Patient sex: F
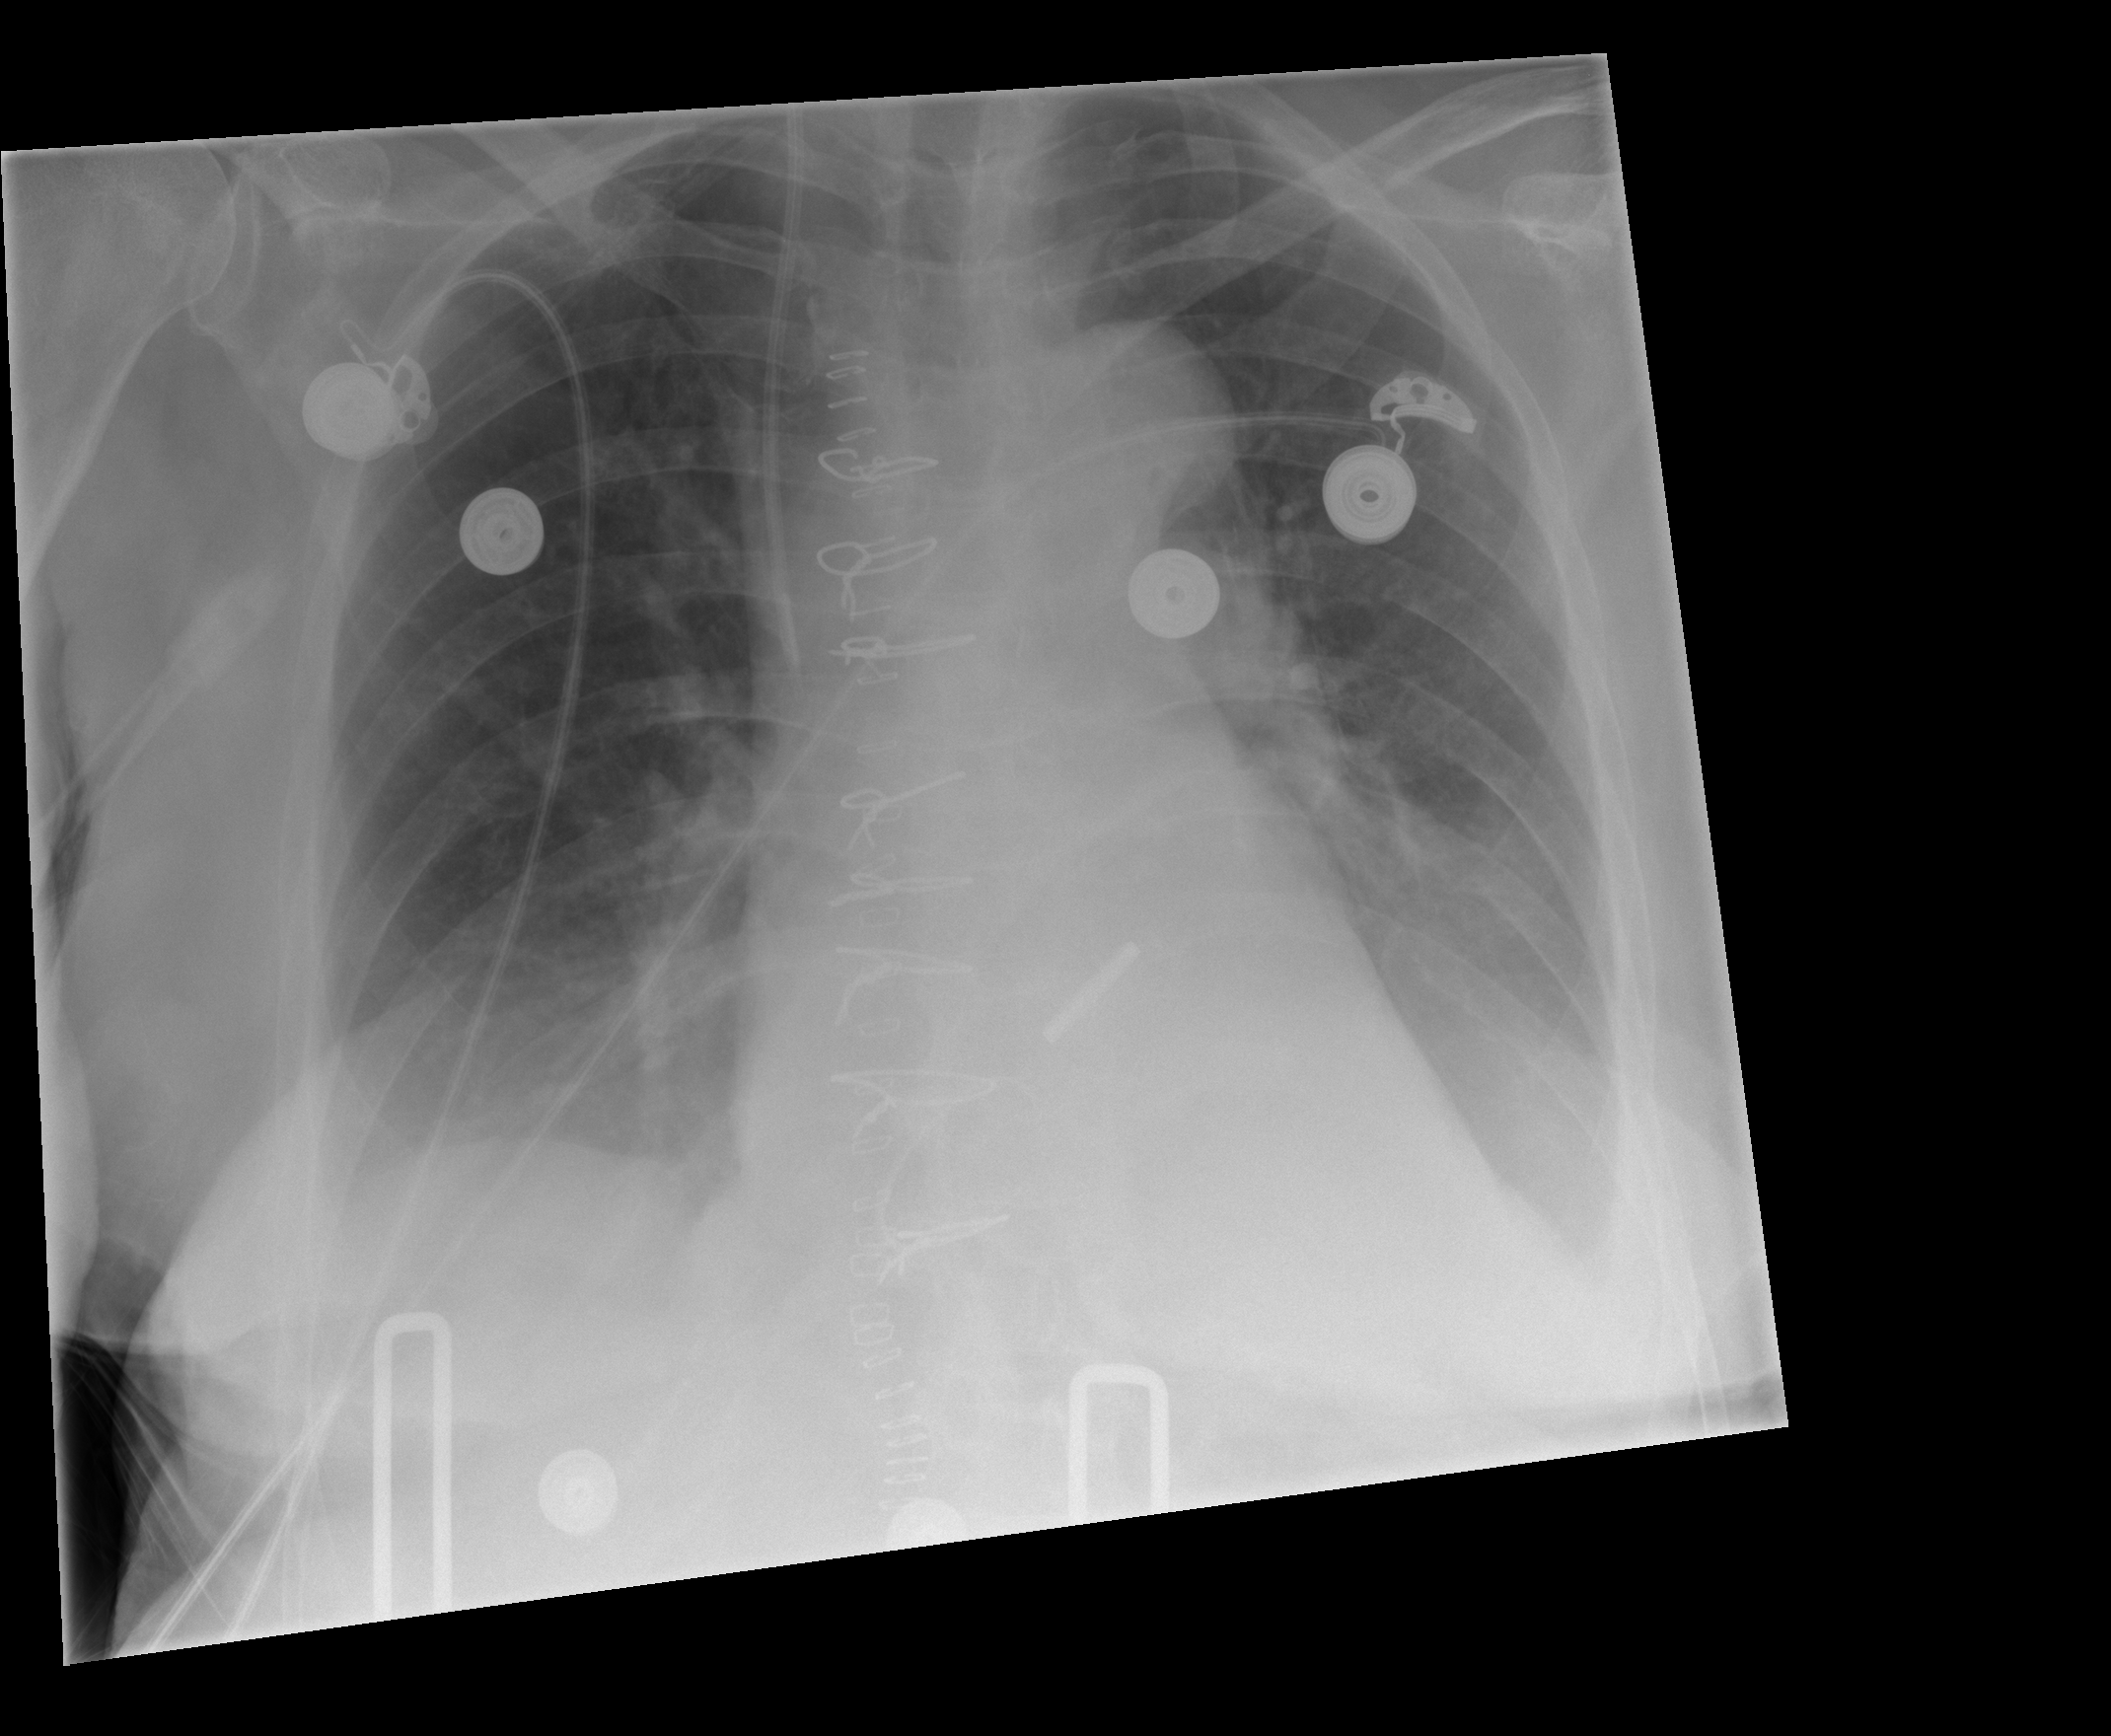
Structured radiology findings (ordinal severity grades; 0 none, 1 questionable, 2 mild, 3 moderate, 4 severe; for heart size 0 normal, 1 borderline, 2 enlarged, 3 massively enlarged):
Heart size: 0
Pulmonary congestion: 0
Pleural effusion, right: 0
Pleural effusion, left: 2
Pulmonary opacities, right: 0
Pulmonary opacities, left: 0
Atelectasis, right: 0
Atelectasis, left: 0